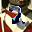
Label: 2